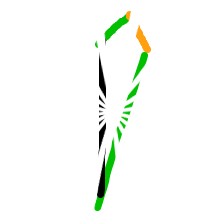
Shape: kite